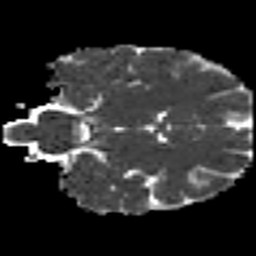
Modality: MD
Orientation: coronal
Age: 23
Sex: female
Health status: ill
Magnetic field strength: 3 T
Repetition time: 8.4 s
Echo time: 0.0926 s